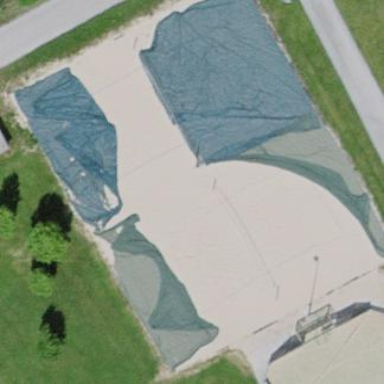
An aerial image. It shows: Volleyball pitch for leisure sports activities.